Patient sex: M
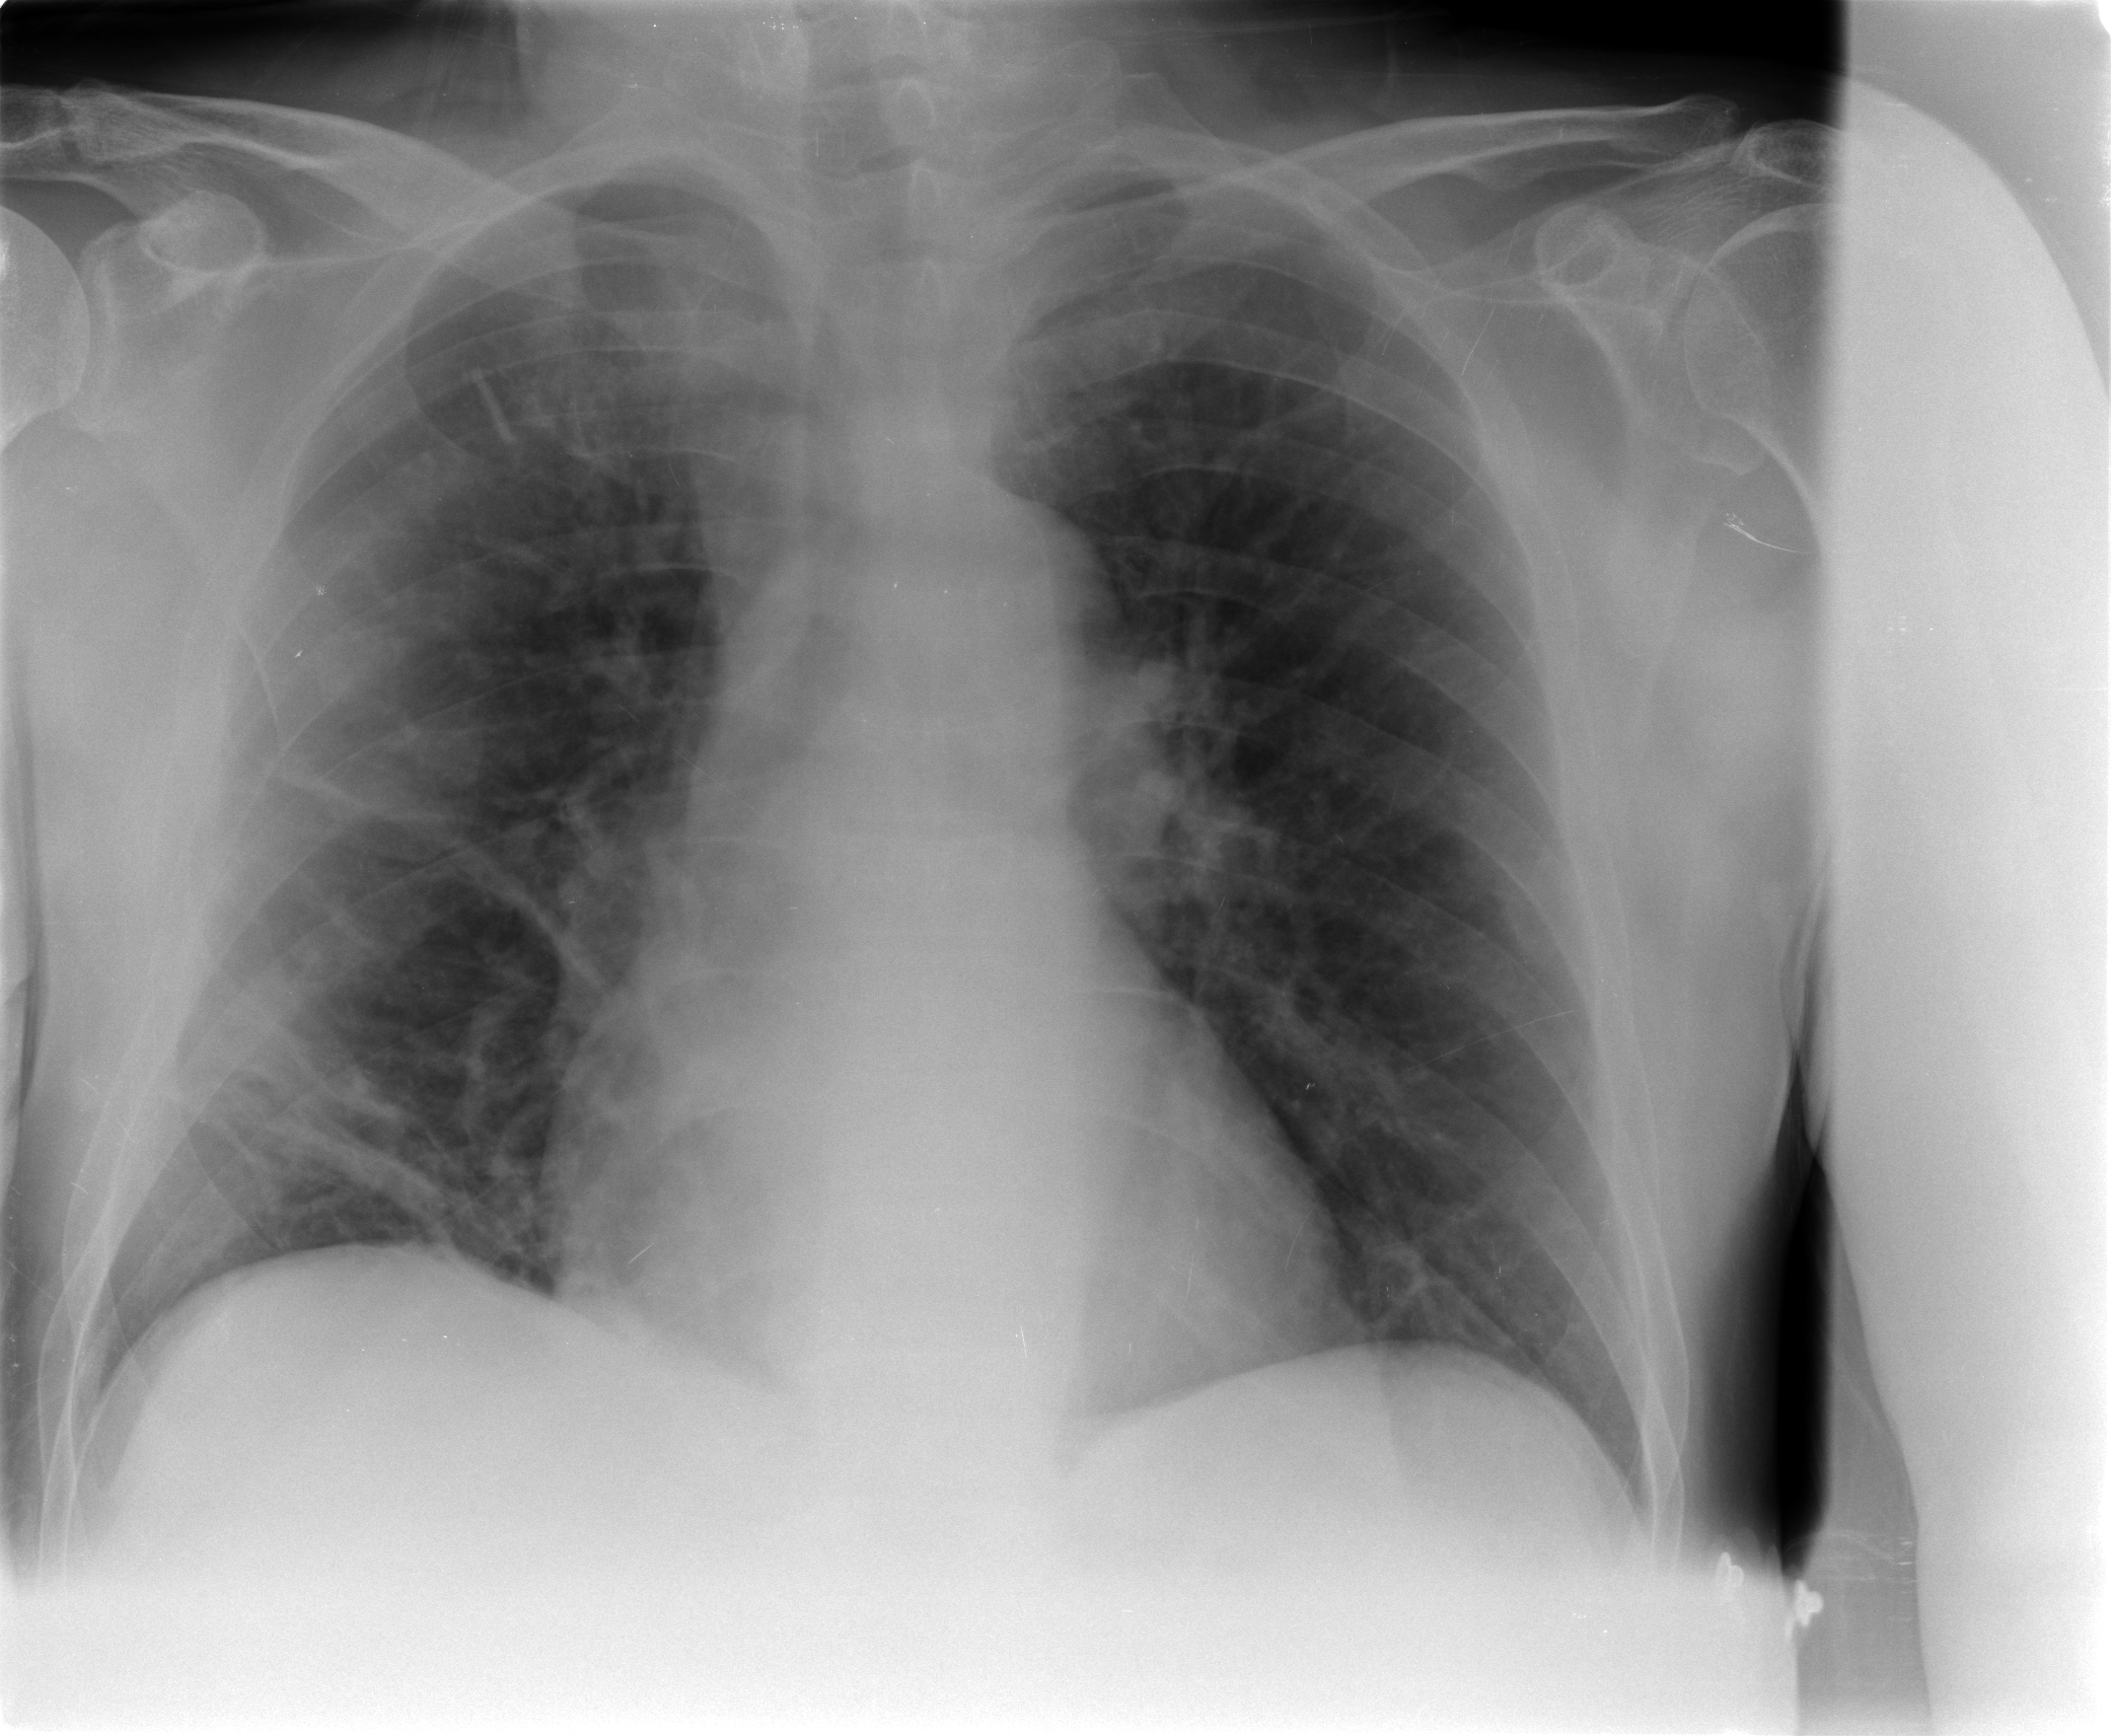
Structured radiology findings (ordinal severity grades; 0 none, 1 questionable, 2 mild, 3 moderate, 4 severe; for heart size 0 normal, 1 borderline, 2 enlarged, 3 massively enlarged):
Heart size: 0
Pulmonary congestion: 0
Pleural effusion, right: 0
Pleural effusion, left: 0
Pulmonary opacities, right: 0
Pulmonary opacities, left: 0
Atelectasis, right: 2
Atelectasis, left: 0